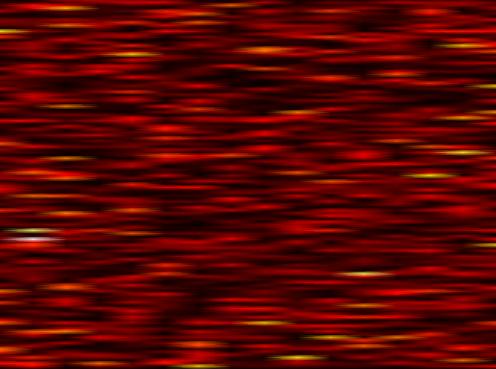
Label: OFDM